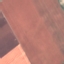
Land use / land cover class: AnnualCrop